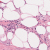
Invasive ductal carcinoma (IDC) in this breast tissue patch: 0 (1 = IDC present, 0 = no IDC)